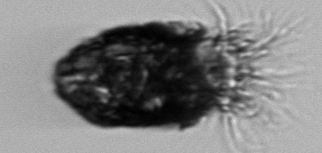
Label: Stenosemella_pacifica